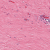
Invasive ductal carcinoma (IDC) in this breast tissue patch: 0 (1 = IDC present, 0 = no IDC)